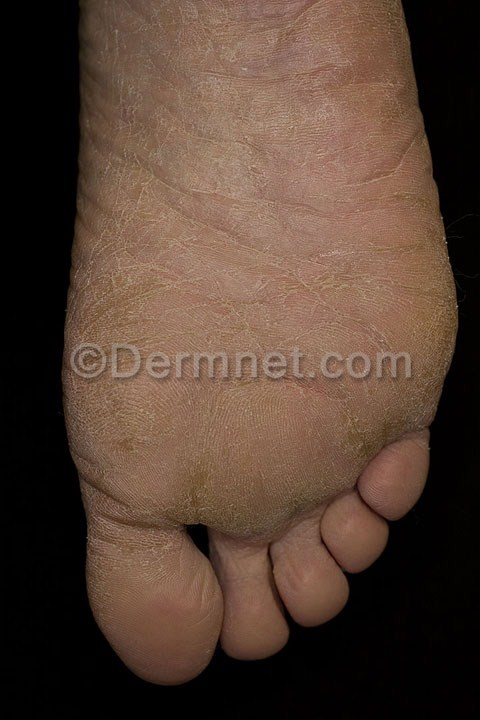
Disease: Atopic Dermatitis Photos